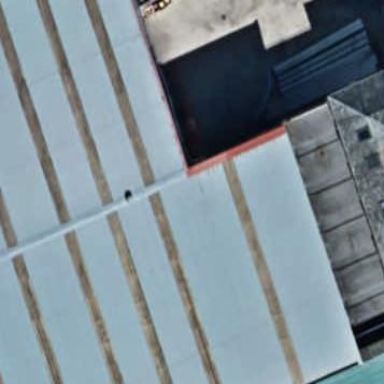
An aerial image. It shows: Warehouse.